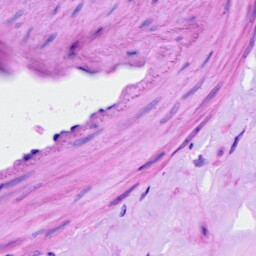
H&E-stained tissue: Ovarian